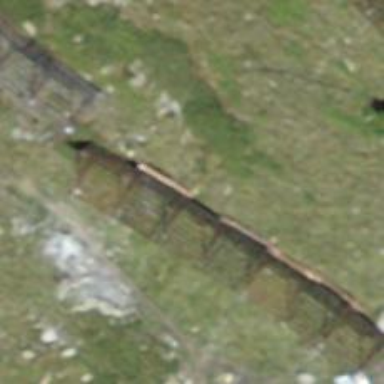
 designed to mitigate snow accumulations in specific area."